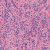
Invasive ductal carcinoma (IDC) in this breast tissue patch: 0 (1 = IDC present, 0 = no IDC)